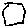
Label: hexagon